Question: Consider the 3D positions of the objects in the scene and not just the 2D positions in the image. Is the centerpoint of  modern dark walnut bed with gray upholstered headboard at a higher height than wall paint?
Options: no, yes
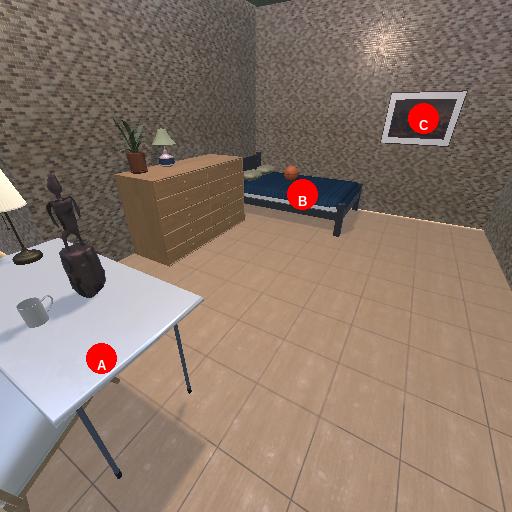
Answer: no